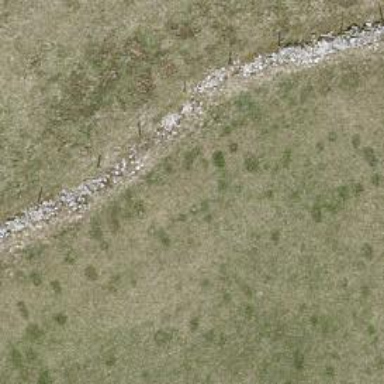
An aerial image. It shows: Wall is shown in the image.